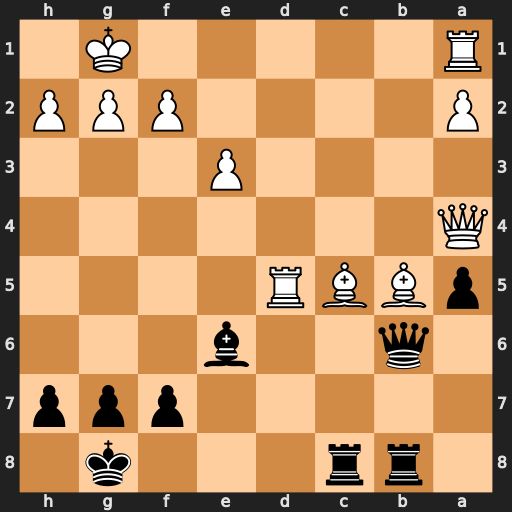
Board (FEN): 1rr3k1/5ppp/1q2b3/pBBR4/Q7/4P3/P4PPP/R5K1
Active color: b
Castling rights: -
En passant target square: -
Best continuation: Qxb5 Qxb5 Rxb5 Rd4 Rbxc5